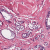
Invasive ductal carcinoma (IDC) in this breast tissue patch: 0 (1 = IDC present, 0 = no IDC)